Question: How do I get only the words before ":" from my database as in this image?
.
Here is what I have done so far:
'''
ListView ListView;
ArrayList<String> myArrayList = new ArrayList<>();
DatabaseReference mRef;
FirebaseUser firebaseUser;
final ArrayAdapter<String> myArrayAdapter = new ArrayAdapter<String>(MyListActivity.this, android.R.layout.simple_list_item_1 , myArrayList);
ListView = findViewById(R.id.Listview);
ListView.setAdapter(myArrayAdapter);
// Collections.reverse(myArrayList);
firebaseUser = FirebaseAuth.getInstance().getCurrentUser();
mRef= FirebaseDatabase.getInstance().getReference("ShoppingList").child(firebaseUser.getUid());
mRef.addChildEventListener(new ChildEventListener() {
@Override
public void onChildAdded(@NonNull DataSnapshot snapshot, @Nullable String previousChildName) {
Map<String, String> map = (Map<String, String>) snapshot.getValue();
// HashMap value = snapshot.getValue(HashMap.class);
myArrayList.add(""+map);
myArrayAdapter.notifyDataSetChanged();
}
@Override
public void onChildChanged(@NonNull DataSnapshot snapshot, @Nullable String previousChildName) {
myArrayAdapter.notifyDataSetChanged();
}
'''
<URL>
How would I modify my code to get only the words before ":"?
ex. the words I want to get are : "bread flour", "all-purpose flour" and so on.
I was able to make it work, I added this:
'''
String ingre = snapshot.child("Ingre").getValue(String.class);
int index = ingre.indexOf(":");
if(index != -1){
ingre = ingre.substring(0 ,index);
myArrayList.add(ingre);
myArrayAdapter.notifyDataSetChanged();
'''
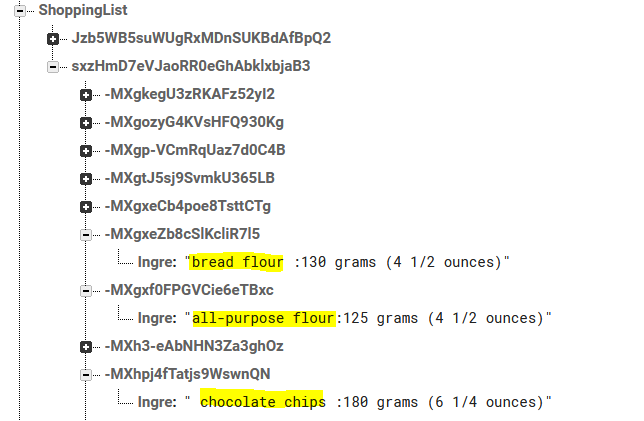
Answer: I recommend using the 'child()' function on the 'DataSnapshot' to get to the 'Ingre' child, and then use the type-safe 'getValue(String.class)' call to get that node's value:
'''
public void onChildAdded(@NonNull DataSnapshot snapshot, @Nullable String previousChildName) {
String ingre = snapshot.child("Ingre").getValue(String.class);
int index = ingre.indexOf(":");
ingre = ingre.substring(index);
myArrayList.add(ingre);
myArrayAdapter.notifyDataSetChanged();
}
'''
Also see: <URL>